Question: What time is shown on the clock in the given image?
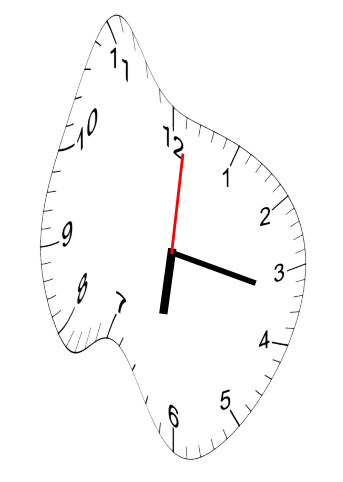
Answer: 06:17:01